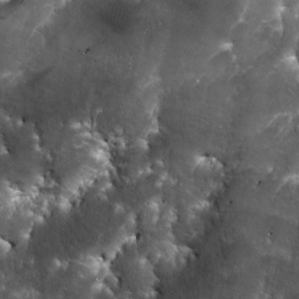
Label: non_frost